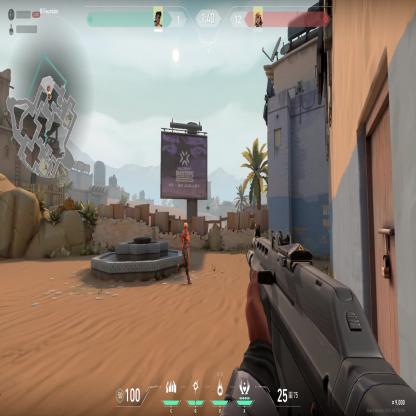
Label: enemy